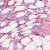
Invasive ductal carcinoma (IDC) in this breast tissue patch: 0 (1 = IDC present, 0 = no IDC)